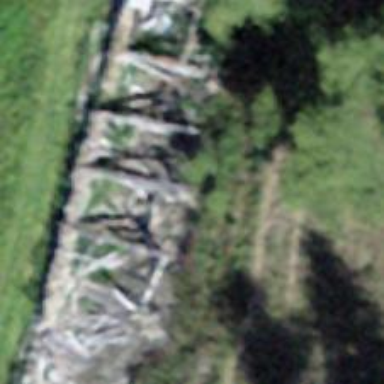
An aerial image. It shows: Scene of historic ruins.